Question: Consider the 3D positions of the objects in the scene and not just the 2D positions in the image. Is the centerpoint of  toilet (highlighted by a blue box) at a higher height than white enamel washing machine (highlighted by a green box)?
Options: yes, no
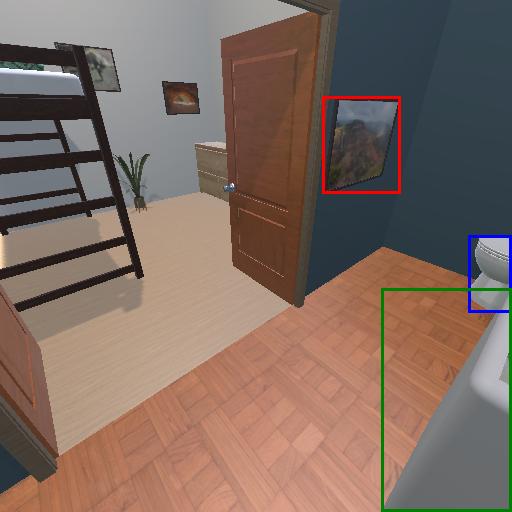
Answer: yes